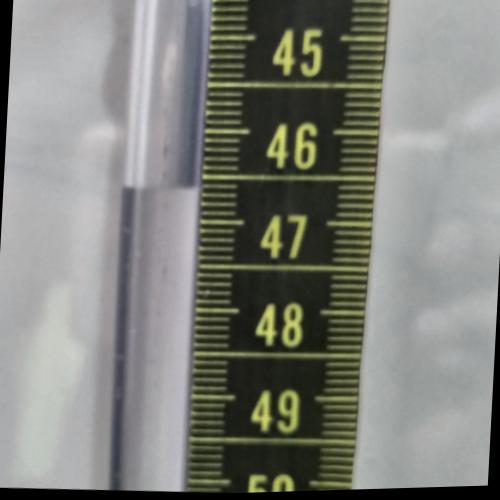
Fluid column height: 46.6 cm